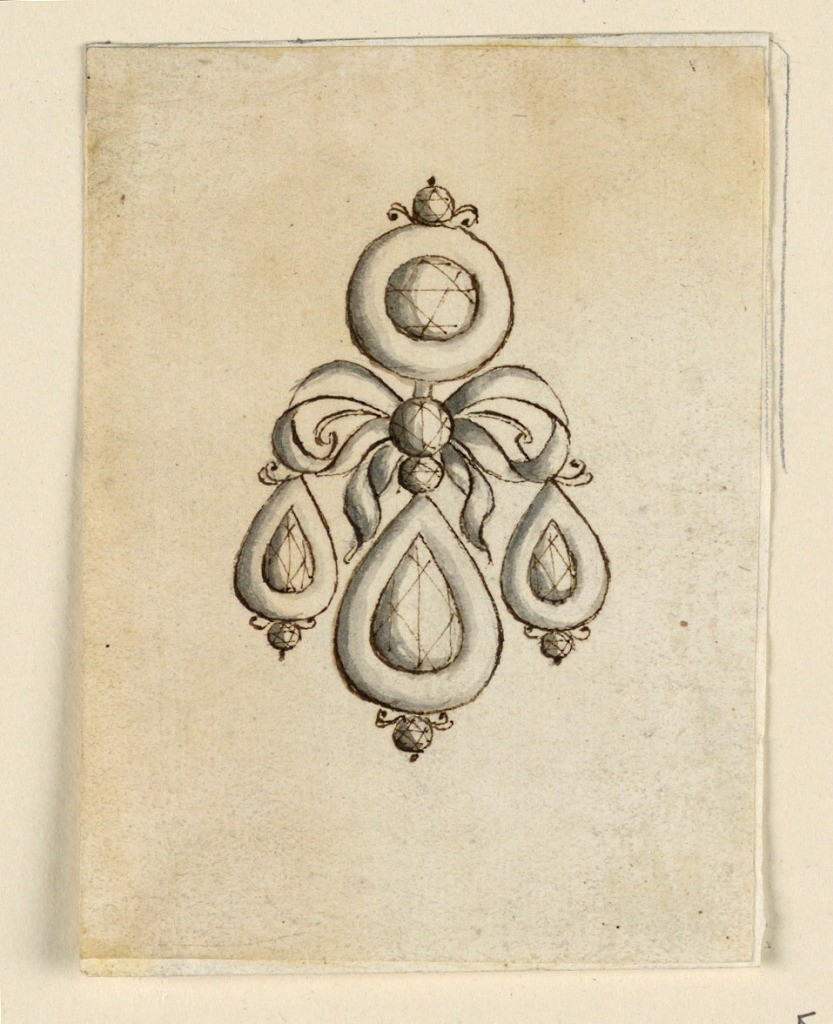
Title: Design for an Earring
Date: early 18th century
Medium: Pen and sepia ink, brush and gray watercolor on paper
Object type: Drawing
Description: Jewelry design for an earring. Above, a round diamond in a circular frame. In the center, a knot with three drops.